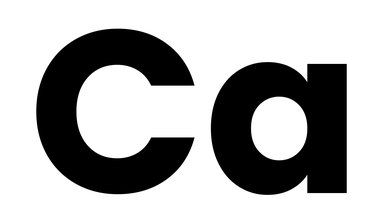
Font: Poppins-Bold